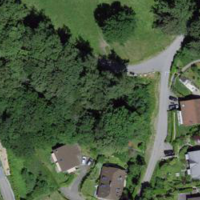
EUNIS habitat code: 55
Species observed at this site:
Lathyrus vernus